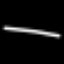
Label: squiggle